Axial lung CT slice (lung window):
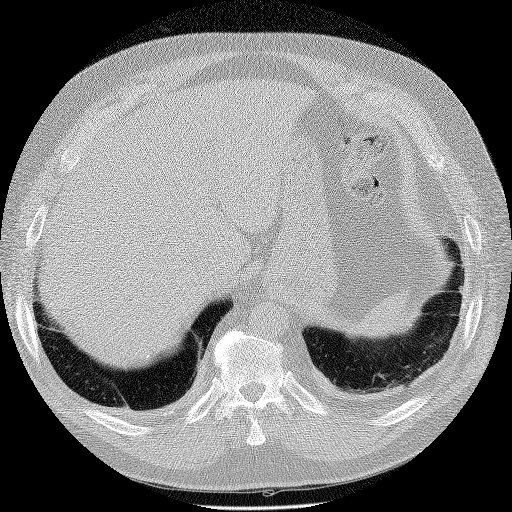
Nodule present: no